Question: I am new to rest web service.
Picked the example from <URL>
While hitting the URL 'http://localhost:8080/RESTfulExample/rest/hello/mkyong' I am getting this strange error :

And the details are :
'''
PLATFORM VERSION INFO
Windows : 6.1.7601.65536 (Win32NT)
Common Language Runtime : 4.0.30319.1022
System.Deployment.dll : 4.0.30319.1 (RTMRel.<PHONE>)
clr.dll : 4.0.30319.1022 (RTMGDR.<PHONE>)
dfdll.dll : 4.0.30319.1 (RTMRel.<PHONE>)
dfshim.dll : 4.0.31106.0 (Main.<PHONE>)
SOURCES
Deployment url : http://localhost:8080/rs1/rest/hello/hi,
ERROR SUMMARY
Below is a summary of the errors, details of these errors are listed later in the log.
* Activation of http://localhost:8080/rs1/rest/hello/hi, resulted in exception. Following failure messages were detected:
+ Exception reading manifest from http://localhost:8080/rs1/rest/hello/hi,: the manifest may not be valid or the file could not be opened.
+ Data at the root level is invalid. Line 1, position 1.
COMPONENT STORE TRANSACTION FAILURE SUMMARY
No transaction error was detected.
WARNINGS
There were no warnings during this operation.
OPERATION PROGRESS STATUS
* [9/16/2014 11:30:26 AM] : Activation of 'http://localhost:8080/rs1/rest/hello/hi', has started.
ERROR DETAILS
Following errors were detected during this operation.
* [9/16/2014 11:30:26 AM] System.Deployment.Application.InvalidDeploymentException (ManifestParse)
- Exception reading manifest from http://localhost:8080/rs1/rest/hello/hi,: the manifest may not be valid or the file could not be opened.
- Source: System.Deployment
- Stack trace:
at System.Deployment.Application.ManifestReader.FromDocument(String localPath, ManifestType manifestType, Uri sourceUri)
at System.Deployment.Application.DownloadManager.DownloadDeploymentManifestDirectBypass(SubscriptionStore subStore, Uri& sourceUri, TempFile& tempFile, SubscriptionState& subState, IDownloadNotification notification, DownloadOptions options, ServerInformation& serverInformation)
at System.Deployment.Application.DownloadManager.DownloadDeploymentManifestBypass(SubscriptionStore subStore, Uri& sourceUri, TempFile& tempFile, SubscriptionState& subState, IDownloadNotification notification, DownloadOptions options)
at System.Deployment.Application.ApplicationActivator.PerformDeploymentActivation(Uri activationUri, Boolean isShortcut, String textualSubId, String deploymentProviderUrlFromExtension, BrowserSettings browserSettings, String& errorPageUrl)
at System.Deployment.Application.ApplicationActivator.ActivateDeploymentWorker(Object state)
--- Inner Exception ---
System.Xml.XmlException
- Data at the root level is invalid. Line 1, position 1.
- Source: System.Xml
- Stack trace:
at System.Xml.XmlTextReaderImpl.Throw(String res, String arg)
at System.Xml.XmlTextReaderImpl.ParseRootLevelWhitespace()
at System.Xml.XmlTextReaderImpl.ParseDocumentContent()
at System.Deployment.Application.ManifestValidatingReader.XmlFilteredReader.Read()
at System.Xml.XmlCharCheckingReader.Read()
at System.Xml.XsdValidatingReader.Read()
at System.Deployment.Application.ManifestReader.FromDocument(String localPath, ManifestType manifestType, Uri sourceUri)
COMPONENT STORE TRANSACTION DETAILS
No transaction information is available.
'''
I am using eclipse kepler and apache tomcat 6
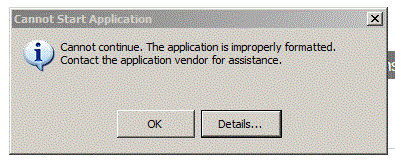
Answer: I am also experiencing this with IE. I am using Tomcat 8, jersey for REST with an LDAP security restraint which directs the user to a login page. The login page displays fine, but after authentication, this error persists. Our user base is largely IE users so using Chrome, firefox etc is not really an option (although the site works as expected on them).
Just a note that adding the site to 'Trusted Sites' in IE gets rid of the problem.
A bit of digging into the log file makes it appear as if IE is trying to launch an application (ClickOnce) and expecting a manifest file. This is baffling and perhaps misleading as there is no application at our site. Any help with this is greatly appreciated.
UPDATE: I managed to solve this issue. After reviewing my domain classes it occurred to me that I was not specifying a MIME type for the response. Adding an @Produces("text/html") annotation to my domain (rest) class methods solved the problem:
Example:
'''
@GET
@Produces("text/html")
public Response welcome()
{
return Response.ok("This should now work in IE").build();
}
'''
I guess if IE does not specifically get this mimetype in the response header it assumes you are attempting to deliver an application (ClickOnce). I wish IE would be more like Chrome or Firefox.